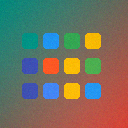
Screen state: on